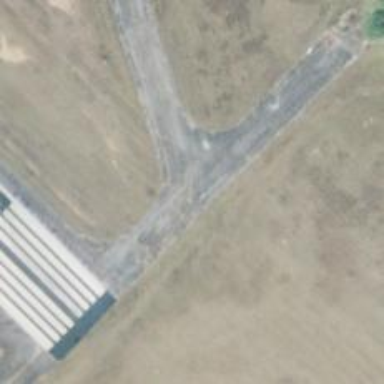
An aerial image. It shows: Asphalt taxiway at the airport.